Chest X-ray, AP view. Patient: 38 years old, sex F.
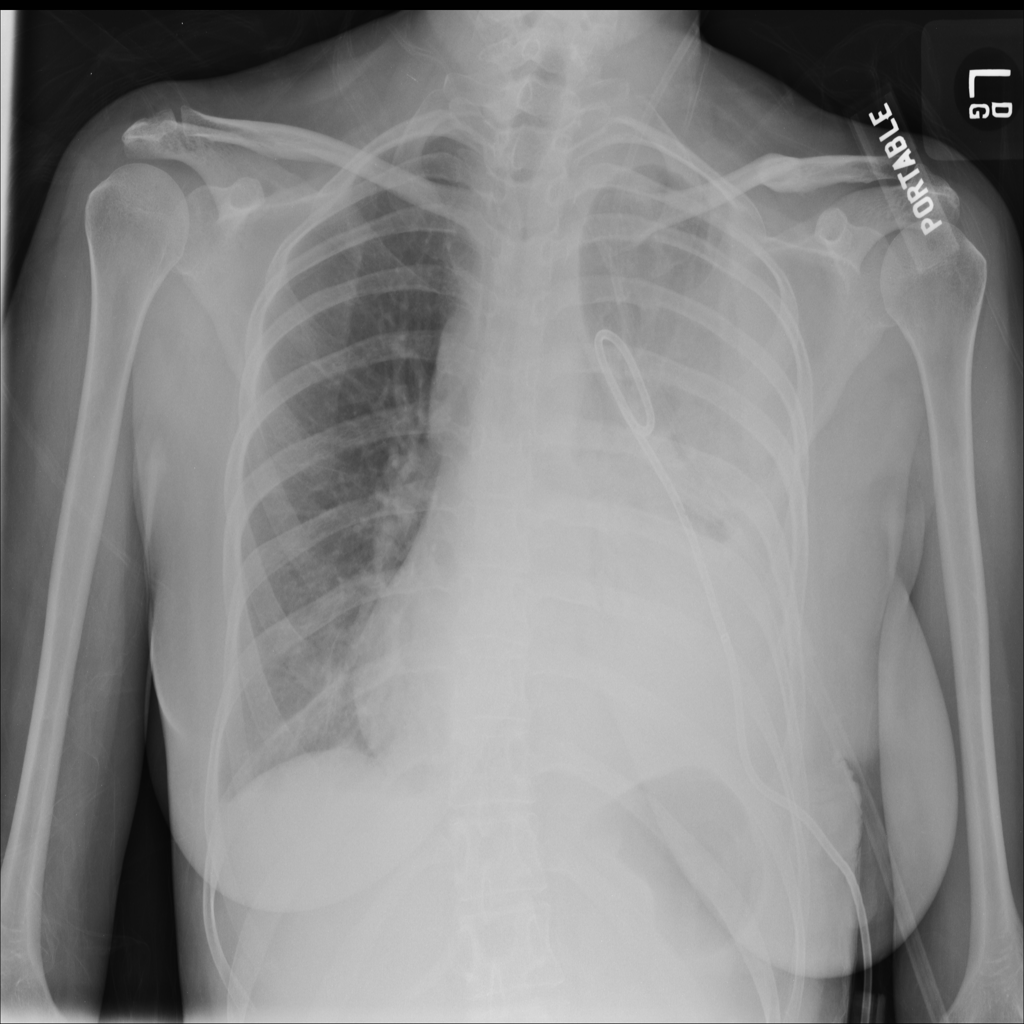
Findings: Atelectasis, Consolidation